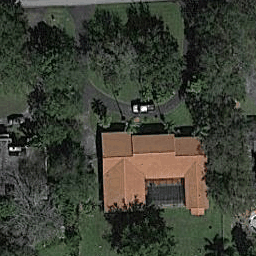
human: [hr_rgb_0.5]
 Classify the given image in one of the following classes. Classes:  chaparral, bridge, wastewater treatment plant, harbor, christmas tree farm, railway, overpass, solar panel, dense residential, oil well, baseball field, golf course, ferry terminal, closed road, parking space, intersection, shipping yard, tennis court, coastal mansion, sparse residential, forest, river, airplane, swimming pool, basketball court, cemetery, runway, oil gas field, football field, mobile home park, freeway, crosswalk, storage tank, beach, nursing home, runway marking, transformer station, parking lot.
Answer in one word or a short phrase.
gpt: sparse residential